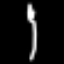
Label: fork